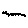
Label: zigzag